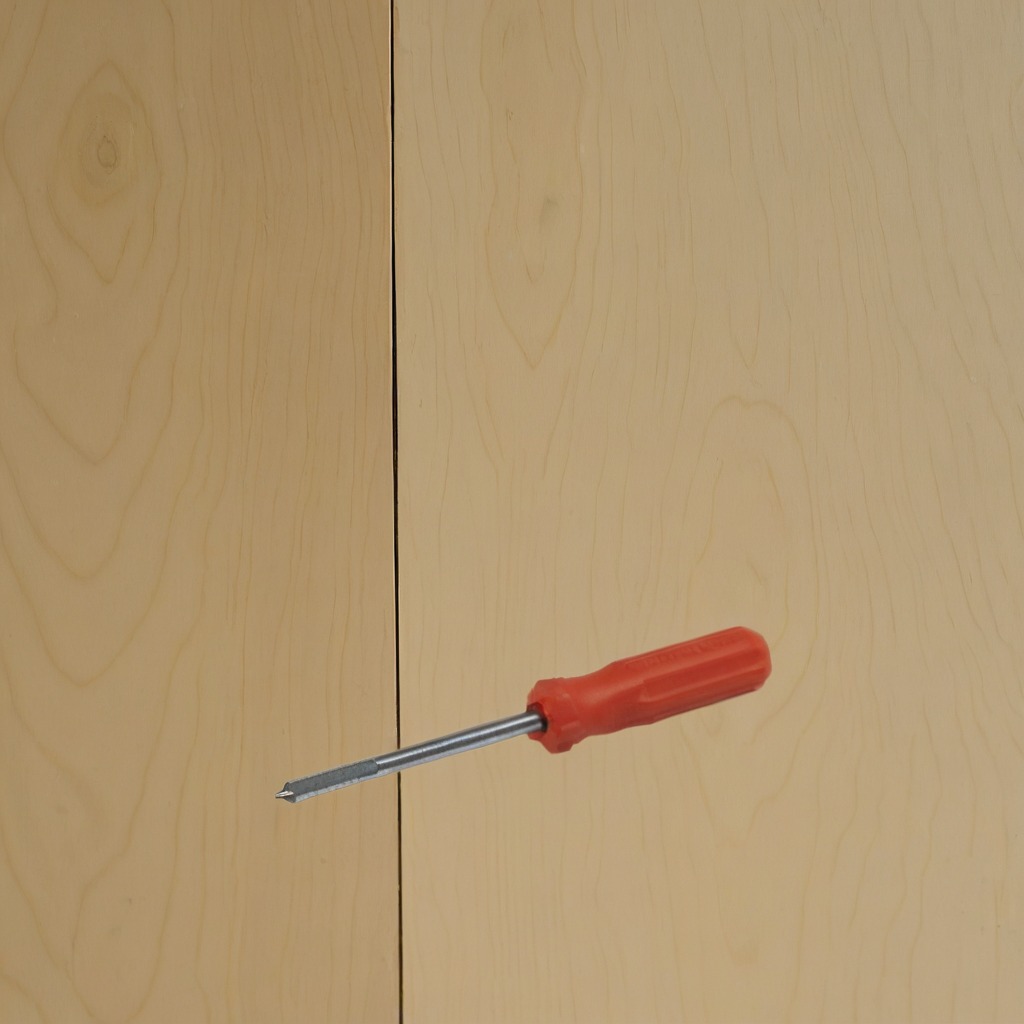
A screwdriver lies on the plywood surface in a paint workshop lit by afternoon window light.